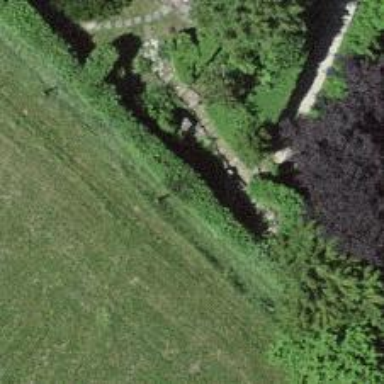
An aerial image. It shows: Hedge acting as barrier.